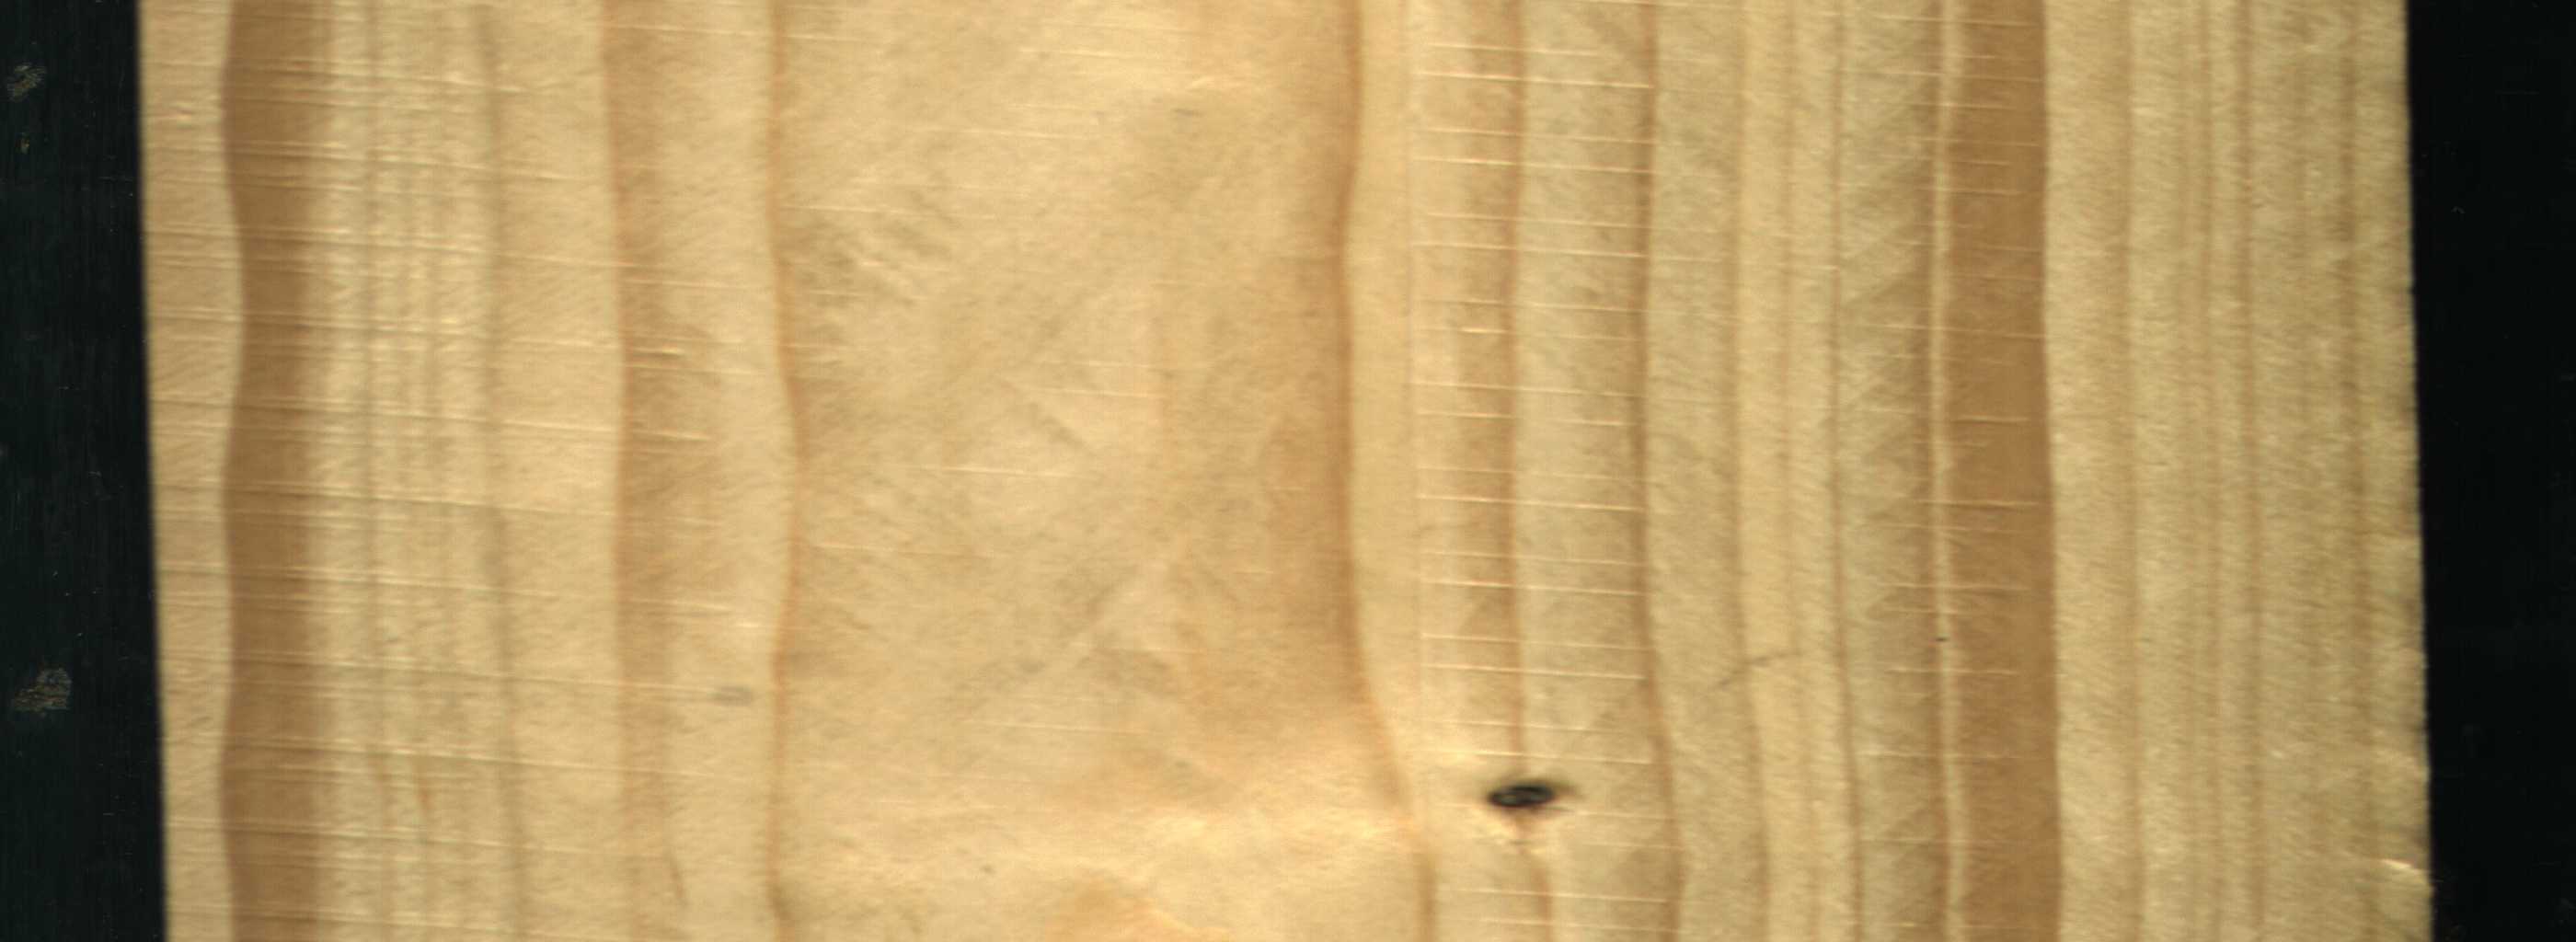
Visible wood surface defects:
Quartzity
Quartzity
Dead_Knot